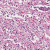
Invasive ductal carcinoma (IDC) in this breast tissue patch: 1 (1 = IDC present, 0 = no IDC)